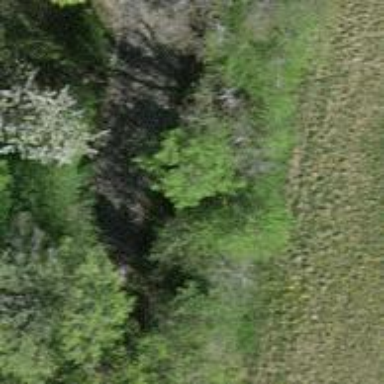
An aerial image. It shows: Row of trees in natural setting.